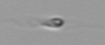
Label: flagellate_morphotype3